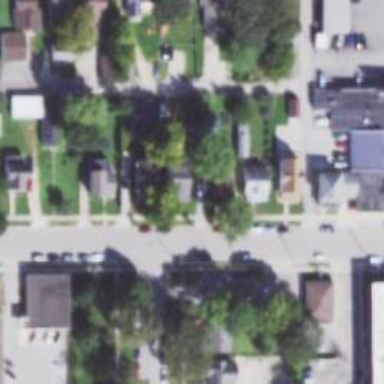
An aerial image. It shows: Residential road with separate asphalt sidewalk.